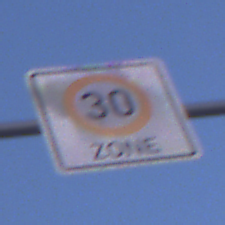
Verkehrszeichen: BeginnZone30
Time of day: SunriseSunset
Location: Outdoor (Nature)
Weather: Clear
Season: NotSpecified
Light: Natural